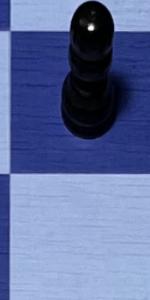
Label: Empty